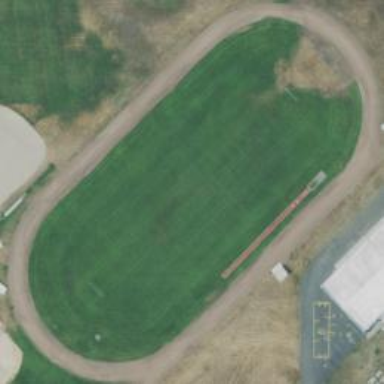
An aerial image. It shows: Track in leisure land.